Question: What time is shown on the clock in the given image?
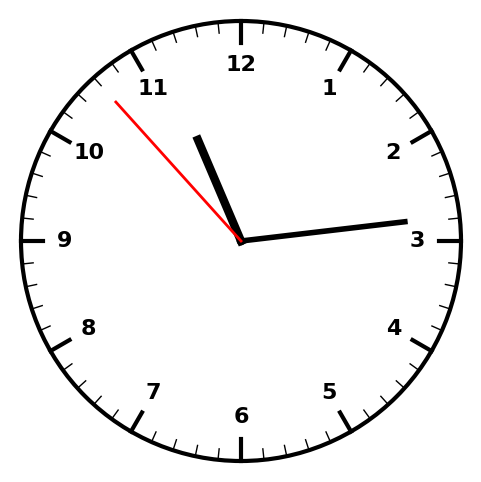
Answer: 11:13:53